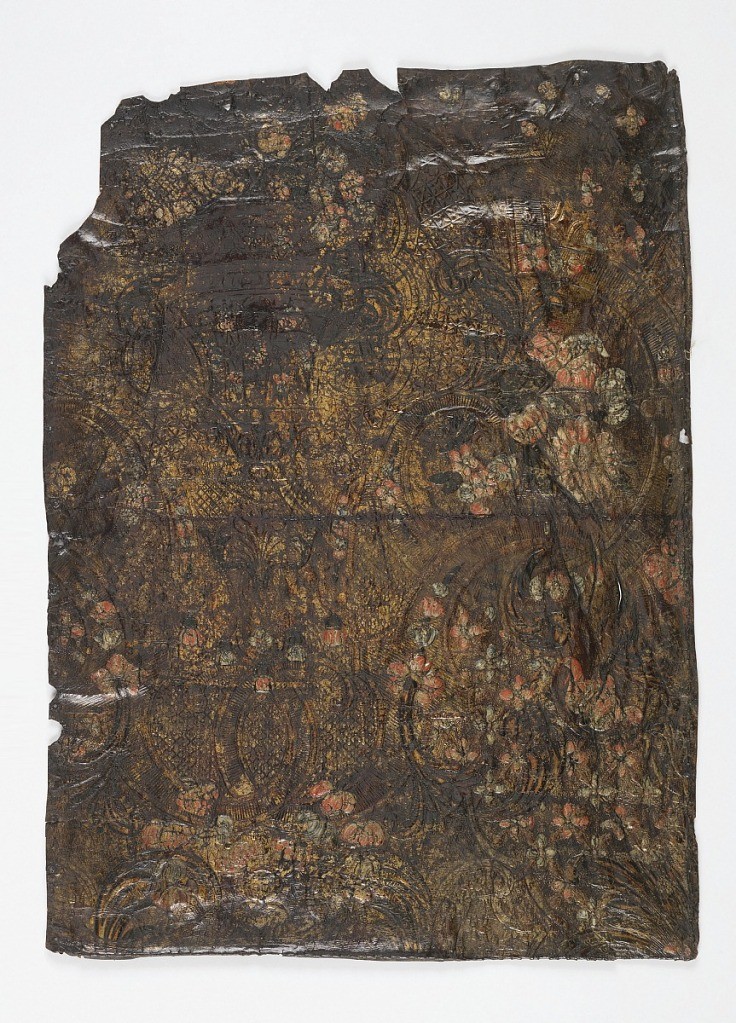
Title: Sidewall
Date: ca. 1700
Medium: Leather, stamped, silvered, painted
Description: Scrollwork, axial vase with green foliage, red/white and blue/white flowers